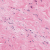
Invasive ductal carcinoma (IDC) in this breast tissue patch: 0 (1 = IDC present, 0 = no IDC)